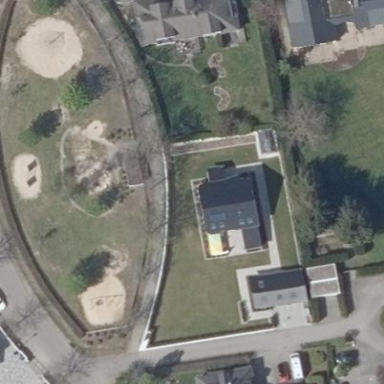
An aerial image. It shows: Playground on grassy land.